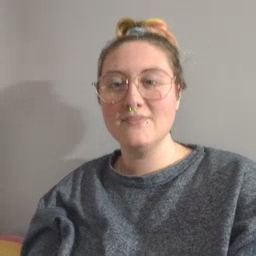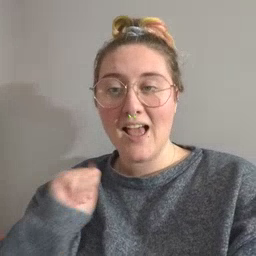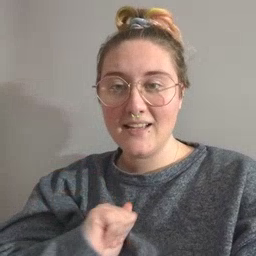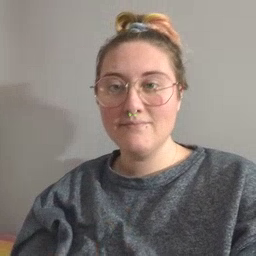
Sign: jacket